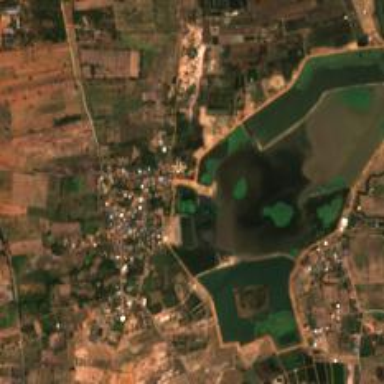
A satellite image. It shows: Reservoir with wetland surroundings. The reservoir is natural water feature.